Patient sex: M
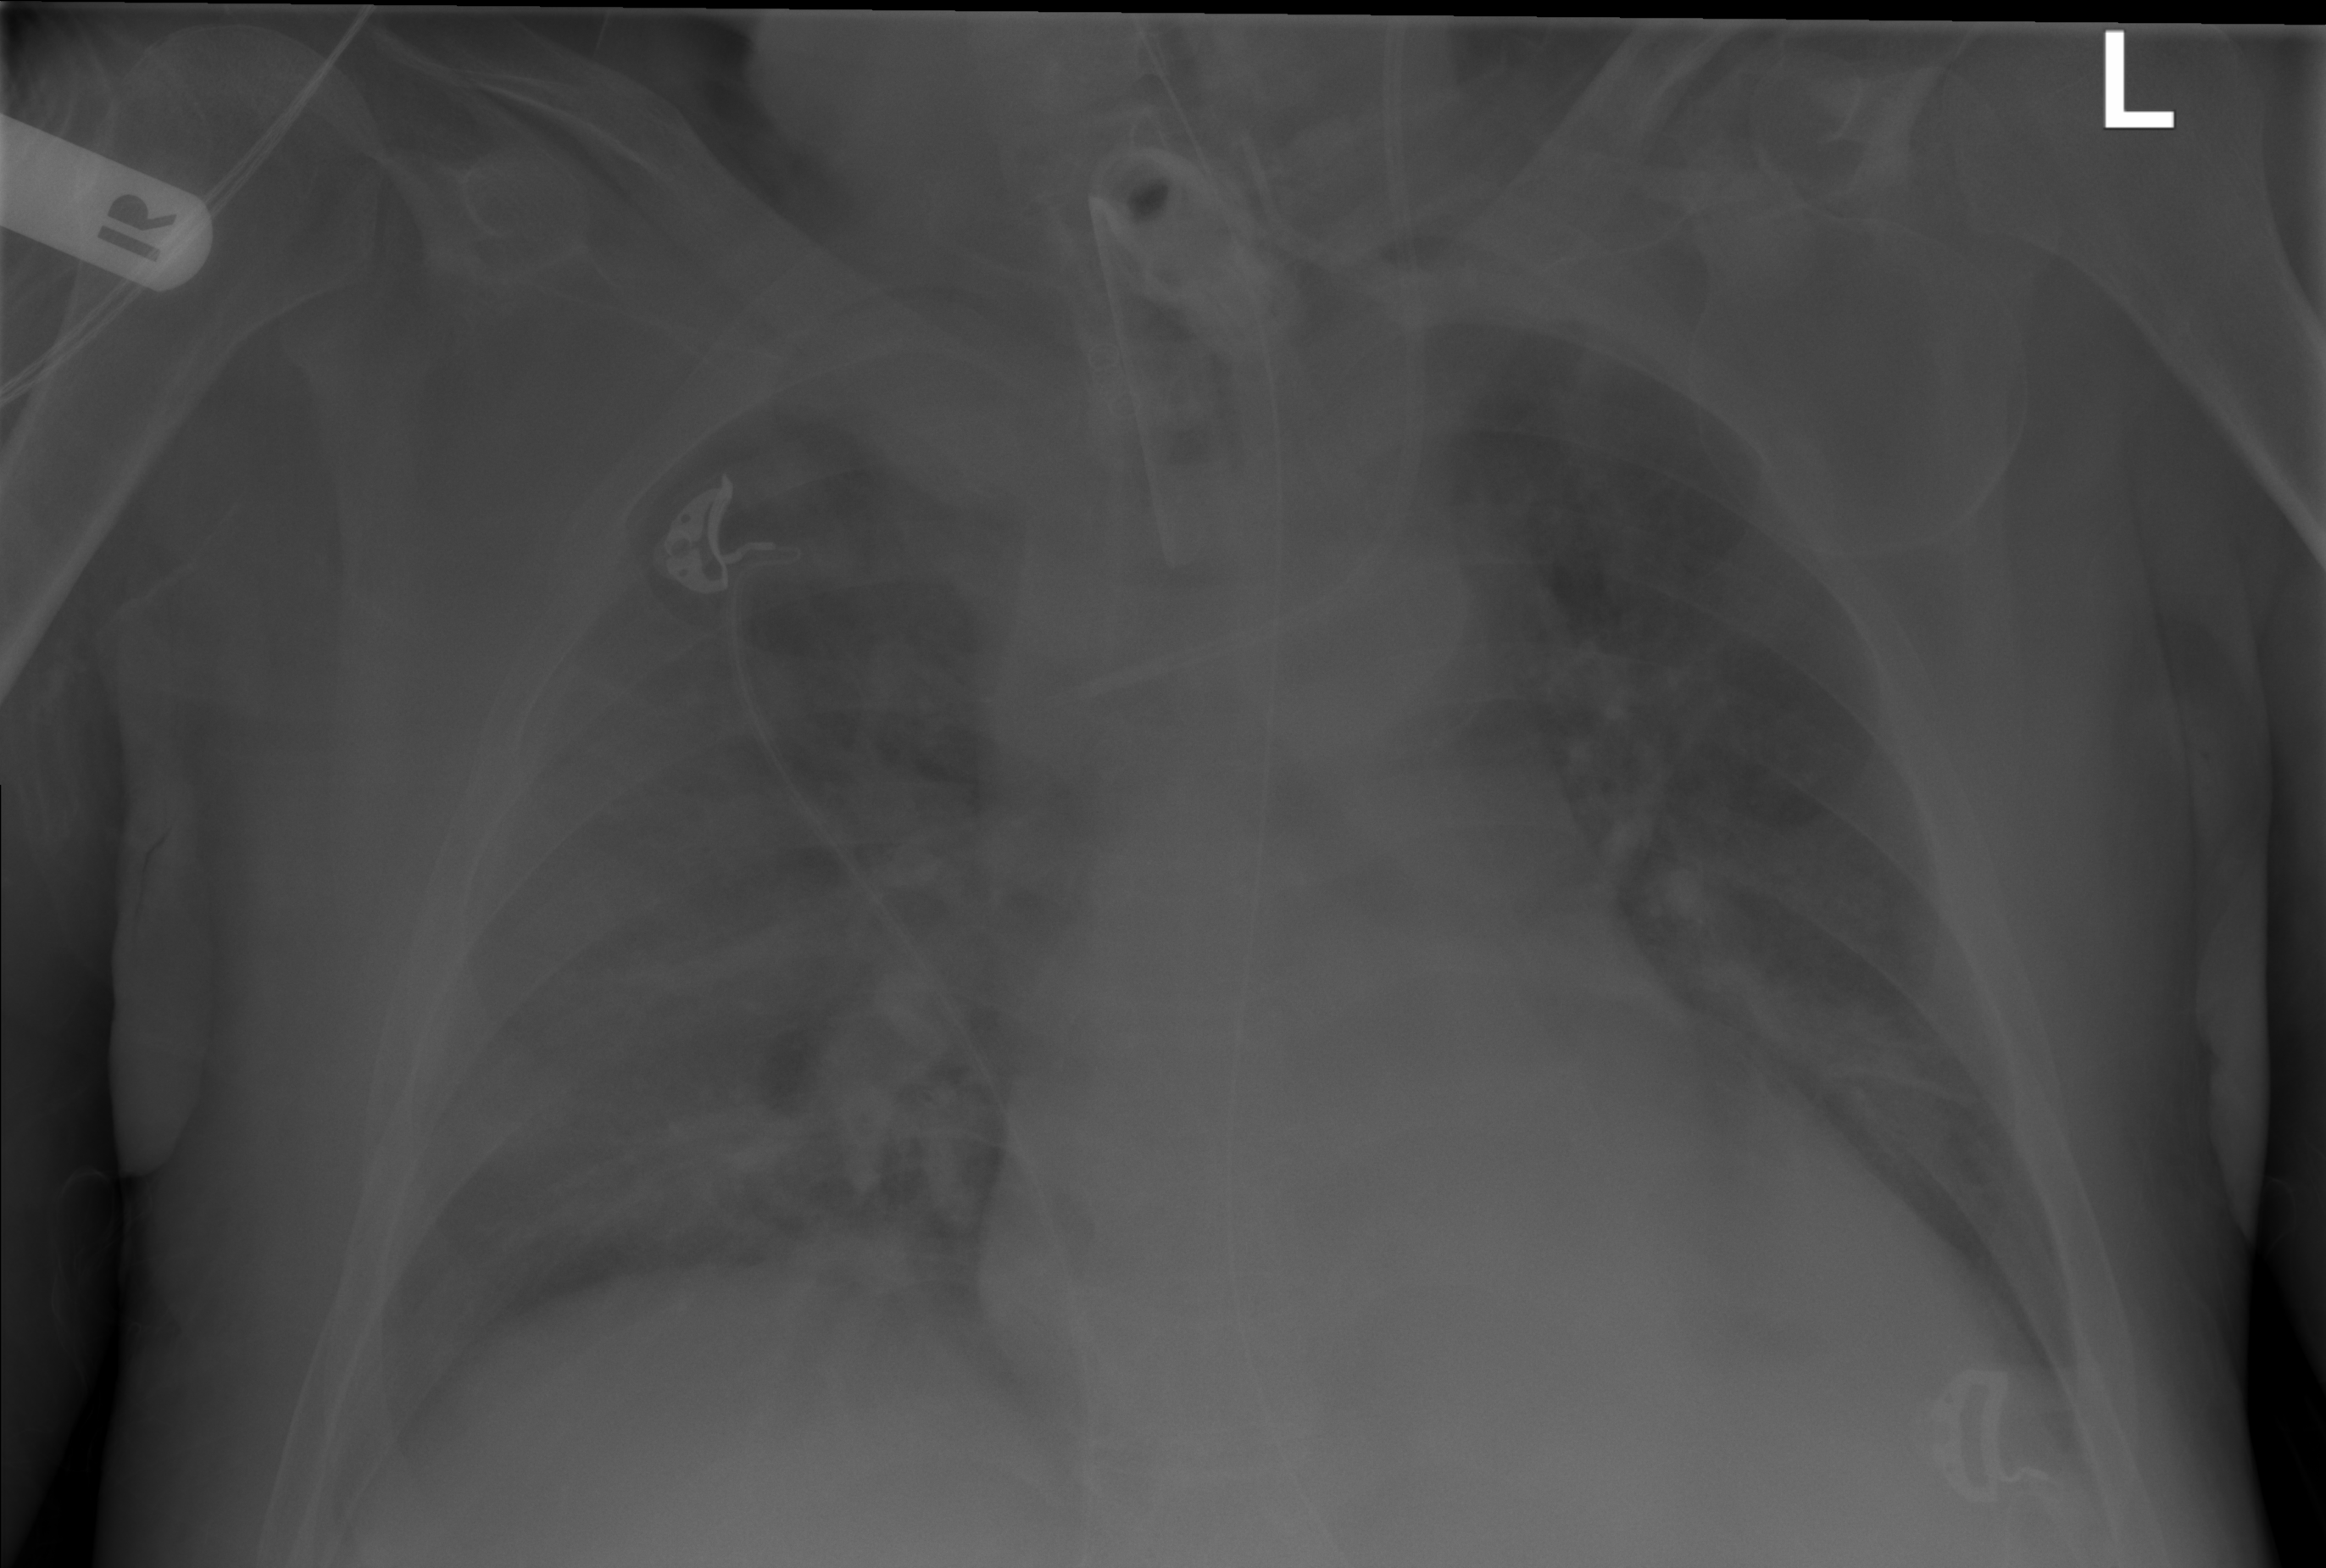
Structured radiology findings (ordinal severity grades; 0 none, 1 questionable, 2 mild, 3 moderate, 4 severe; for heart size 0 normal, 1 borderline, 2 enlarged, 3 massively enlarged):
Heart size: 2
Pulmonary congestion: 2
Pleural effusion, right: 0
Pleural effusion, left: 2
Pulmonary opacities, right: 2
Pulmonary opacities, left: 0
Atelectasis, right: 2
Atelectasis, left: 2